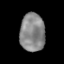
Tissue: lung
Cell type: T cells
Senescence score: 0.2396
Nuclear area (px): 926
Mean DAPI intensity: 135.997